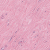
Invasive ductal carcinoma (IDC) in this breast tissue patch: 0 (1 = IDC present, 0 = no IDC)